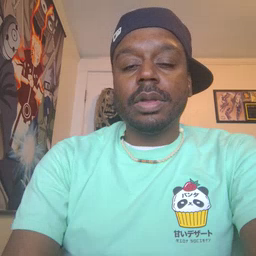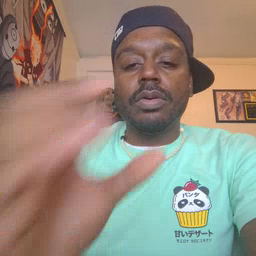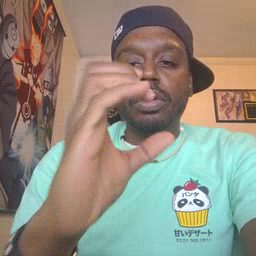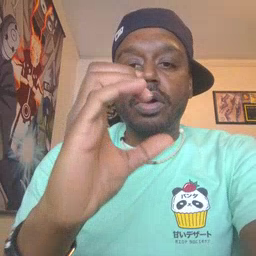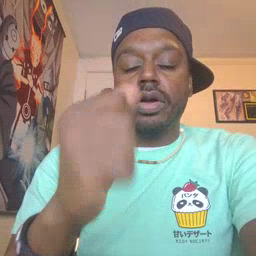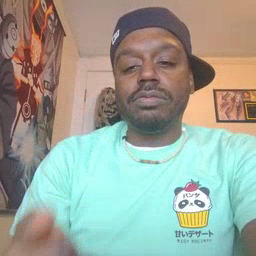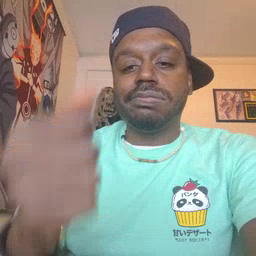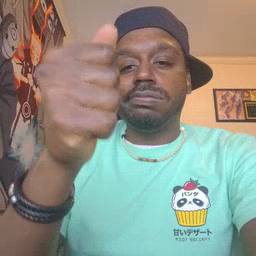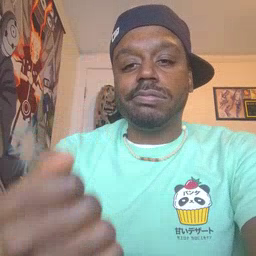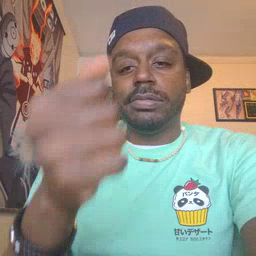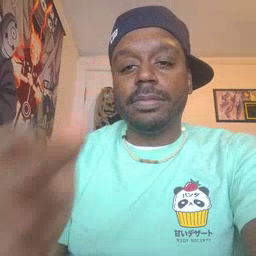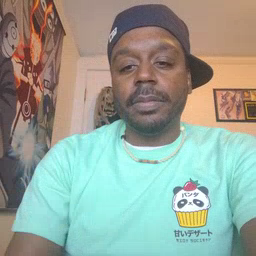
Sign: car